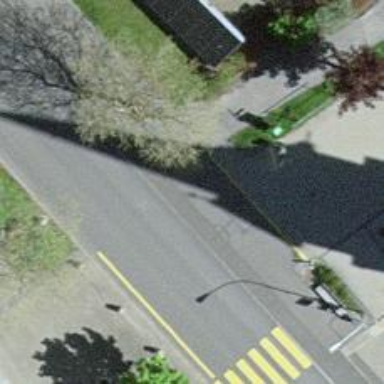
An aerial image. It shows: Sidewalk.